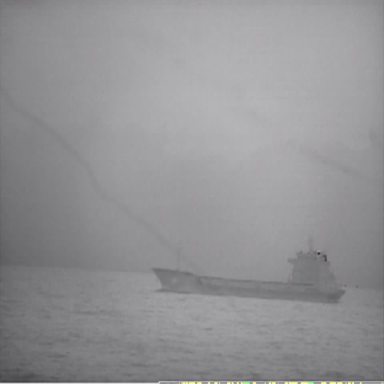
There is a liner in the infrared image.